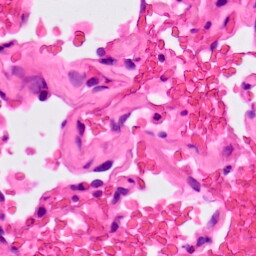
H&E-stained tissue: Lung